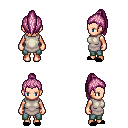
a pixel art fantasy rpg character, female body template, human, light skin, white tunic, teal pants, pink long topknot hairstyle, black slippers, four views (front, back, left, right), 2x2 character sprite sheet, small pixel art, hard edges, no anti-aliasing